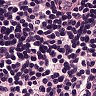
Metastatic tissue present: no